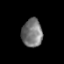
Tissue: prostate
Cell type: Myeloid cells
Senescence score: 0.7127
Nuclear area (px): 567
Mean DAPI intensity: 119.533